Chest X-ray:
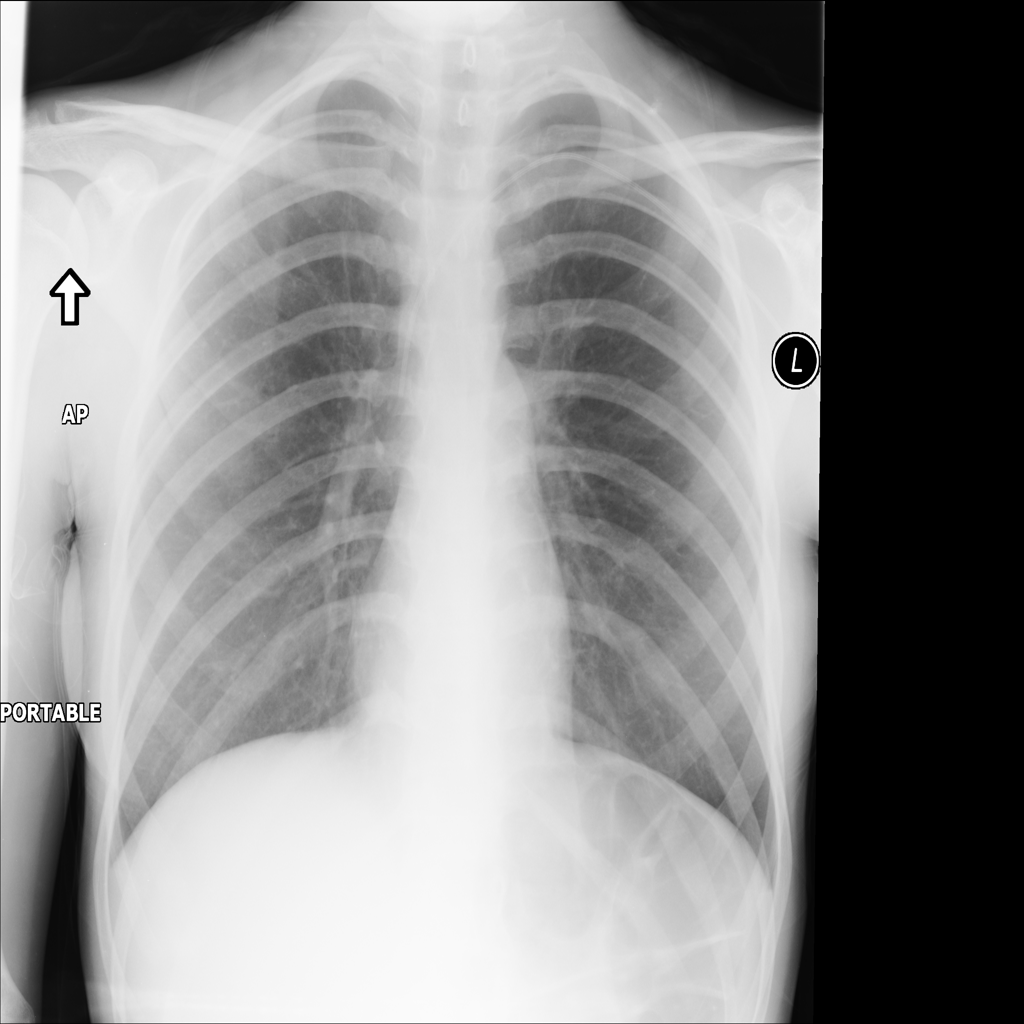
No abnormal finding: yes